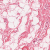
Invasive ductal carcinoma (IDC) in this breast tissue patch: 0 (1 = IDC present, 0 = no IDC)